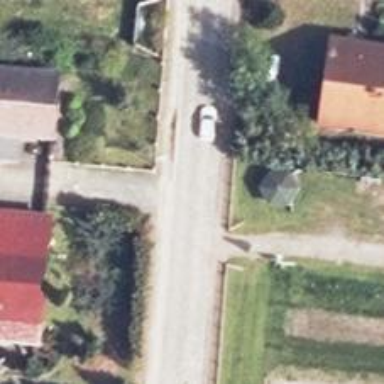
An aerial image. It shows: Secondary road.